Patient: sex M, age 65
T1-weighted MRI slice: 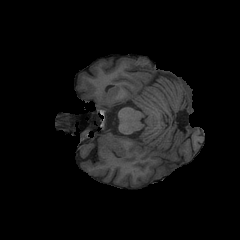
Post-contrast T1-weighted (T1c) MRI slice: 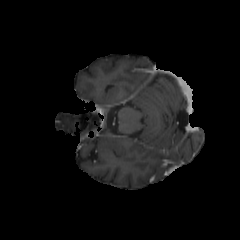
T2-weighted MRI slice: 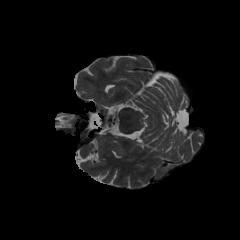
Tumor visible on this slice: no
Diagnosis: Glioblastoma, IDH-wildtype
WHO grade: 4